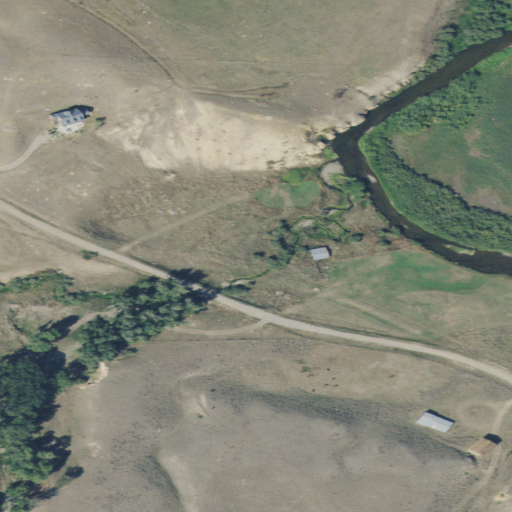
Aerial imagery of valley in Montana named Thompson Gulch containing grassland, shrub, herbaceous wetlands, open development, woody wetlands, pasture, and low intensity development